【题型】解答题　【知识点】立体几何　【难度】medium
如图, 在直三棱柱 $ABC-A_1B_1C_1$ 中, 所有棱长均为 4, $D$ 是 $AB$ 的中点.

(1) 求证: $BC_1 \parallel$ 平面 $A_1DC$;

(2) 求直线 $BC_1$ 与平面 $A_1DC$ 的距离.
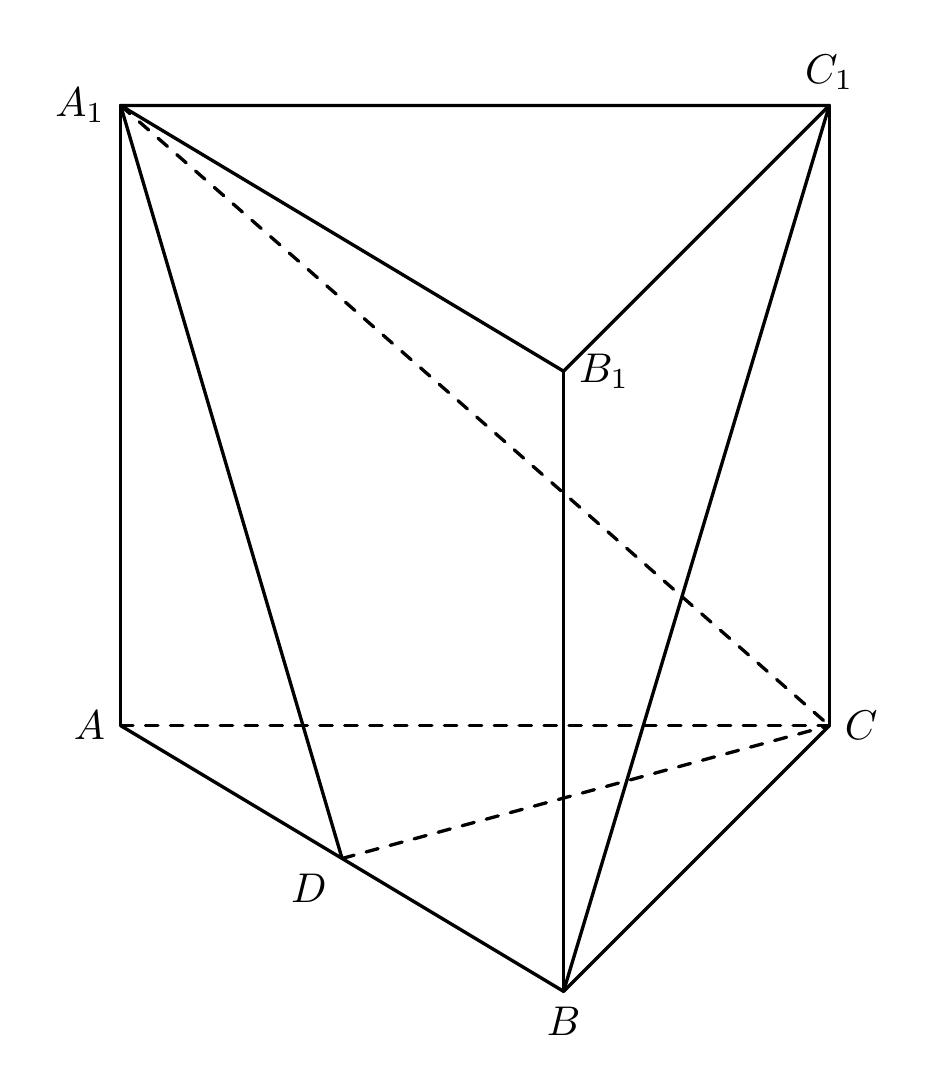
【解答】
【答案】 (1) 证明见解析

(2) $\frac{4\sqrt{5}}{5}$

【知识点】 证明线面平行、点到平面的距离的向量求法

【分析】 (1) 利用直三棱柱的性质结合线面平行判定定理证明结论;

(2) 结合直三棱柱的性质建立空间直角坐标系, 求出平面 $A_1DC$ 的法向量, 再利用点到平面的距离公式计算.

【详解】 (1)

$\because$ 直三棱柱 $ABC-A_1B_1C_1$ 中, 所有棱长均为 4,

$\therefore$ 上下底面为边长为 4 的正三角形, 侧面为边长为 4 的正方形,

连接 $AC_1$ 与 $A_1C$ 交于点 $E$, 则 $E$ 为 $A_1C, AC_1$ 的中点, 连接 $DE$,

$\therefore$ 在 $\triangle C_1AB$ 中, $D, E$ 分别为边 $AB, AC_1$ 的中点,

$\therefore DE \parallel BC_1$,

又 $\because DE \subset$ 平面 $A_1DC$, $BC_1 \not\subset$ 平面 $A_1DC$,

$\therefore BC_1 \parallel$ 平面 $A_1DC$.

(2) 取 $AC$ 中点 $O$, $A_1C_1$ 中点 $O_1$, 连接 $BO, OO_1$, 则 $BO \perp AC, OO_1 \perp$ 平面 $ABC$,

以 $O$ 为原点, $OA$ 为 $x$ 轴, $OB$ 为 $y$ 轴, $OO_1$ 为 $z$ 轴, 建立如图所示空间直角坐标系,

则 $O(0,0,0), D(1,-\sqrt{3},0), C(-2,0,0), A_1(2,0,4), C_1(-2,0,4)$,

$\therefore \overrightarrow{DA_1} = (1,\sqrt{3},4), \overrightarrow{DC_1} = (-3,\sqrt{3},4), \overrightarrow{DC} = (-3,\sqrt{3},0)$,

设平面 $A_1DC$ 的法向量为 $\vec{n}=(x,y,z)$, 则

$\begin{cases} \overrightarrow{DA_1} \cdot \vec{n} = 0 \\ \overrightarrow{DC} \cdot \vec{n} = 0 \end{cases} \Rightarrow \begin{cases} x - \sqrt{3}y + 4z = 0 \\ -3x - \sqrt{3}y = 0 \end{cases}$, 令 $y = \sqrt{3}$, 则 $x = -1, z = 1$,

$\therefore \vec{n} = (-1,\sqrt{3},1)$,

$\because C_1$ 为 $BC_1$ 上的点, $BC_1 \parallel$ 平面 $A_1DC$,

$\therefore C_1$ 到平面 $A_1DC$ 的距离 $d$ 即为直线 $BC_1$ 与平面 $A_1DC$ 的距离,

$d = \frac{|\overrightarrow{DC_1} \cdot \vec{n}|}{|\vec{n}|} = \frac{|(-3) \times (-1) + (-\sqrt{3}) \times \sqrt{3} + 4 \times 1|}{\sqrt{(-1)^2 + (\sqrt{3})^2 + 1^2}} = \frac{4}{\sqrt{5}} = \frac{4\sqrt{5}}{5}$,

$\therefore$ 直线 $BC_1$ 与平面 $A_1DC$ 的距离为: $\frac{4\sqrt{5}}{5}$.
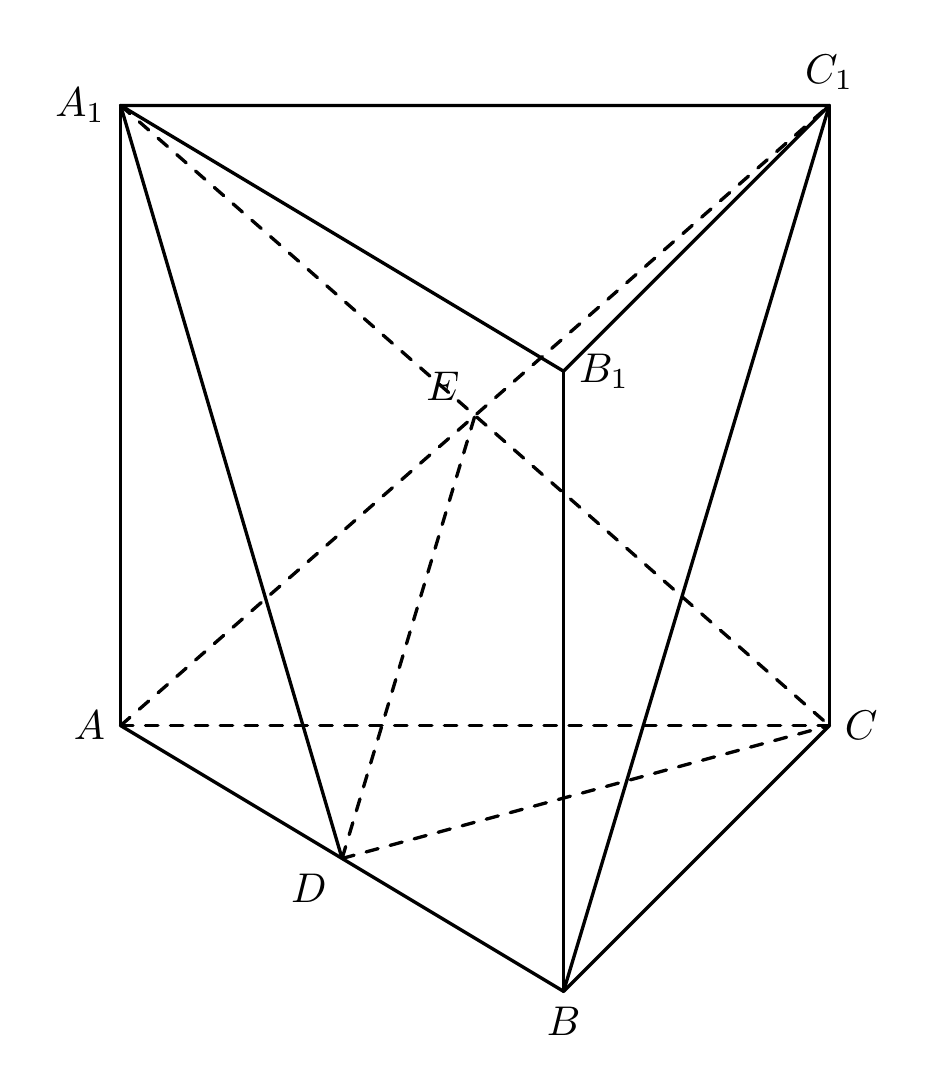
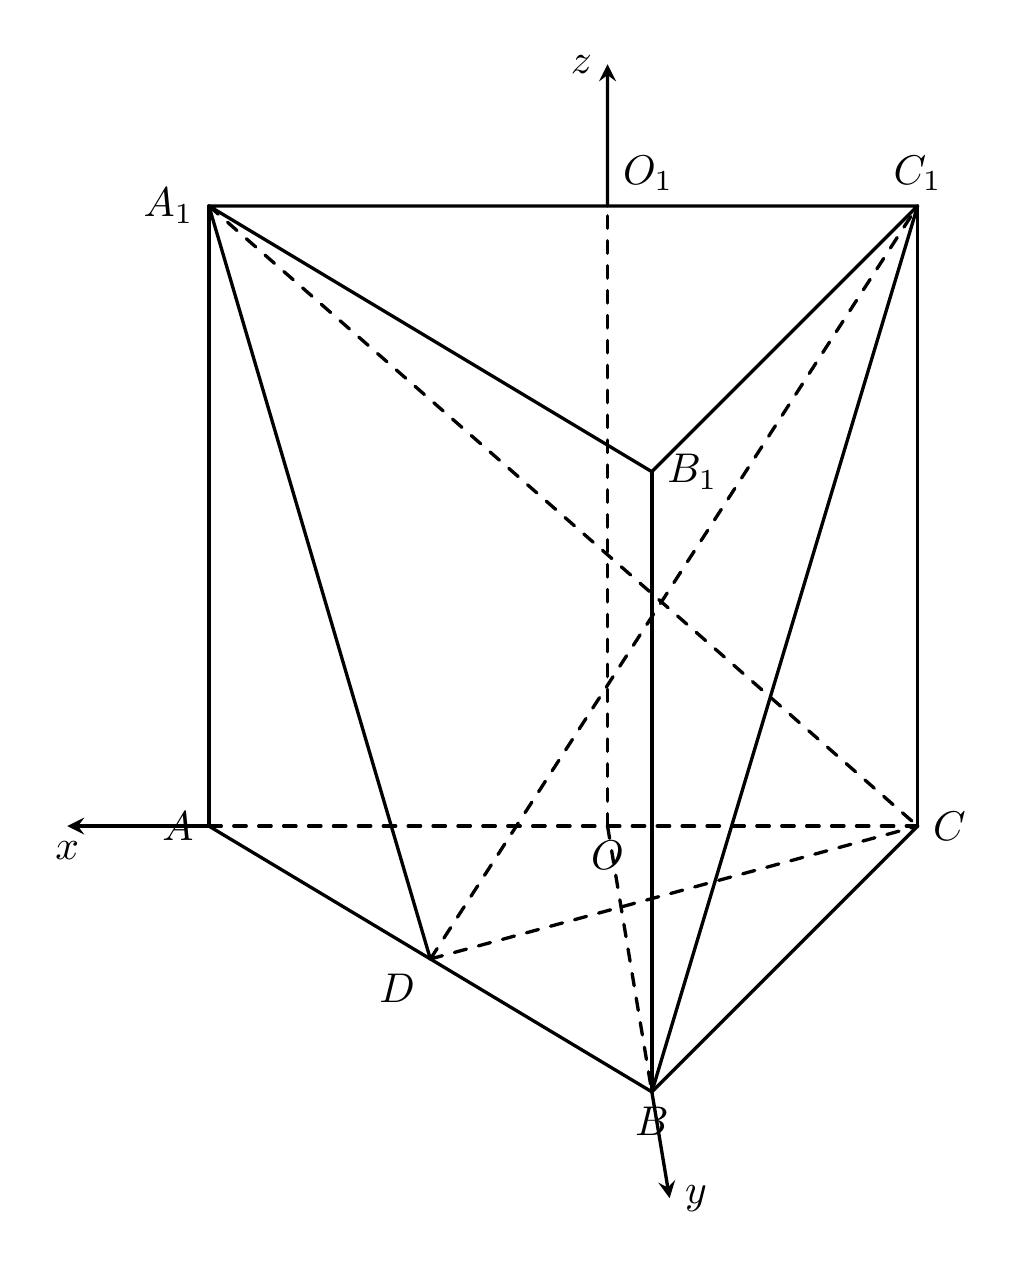